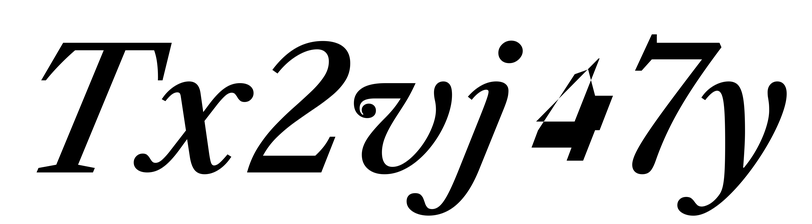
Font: LibreCaslonText-Italic_Medium_Italic